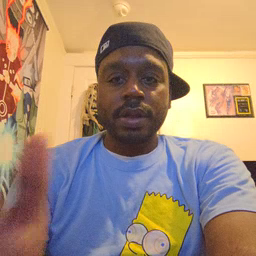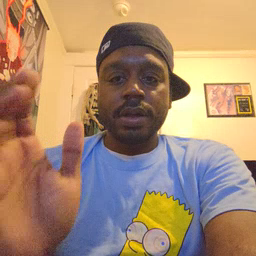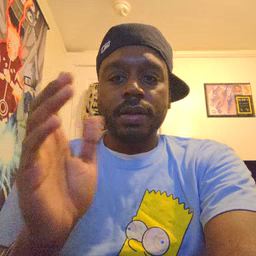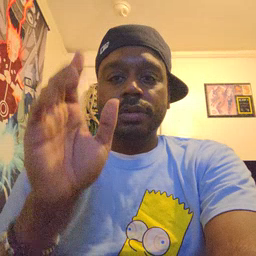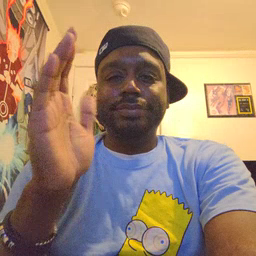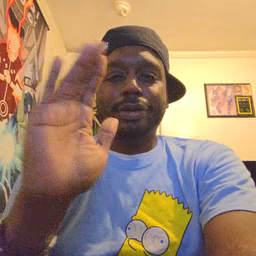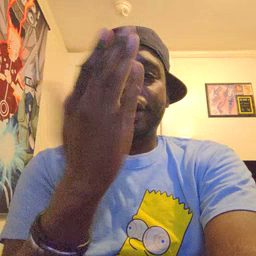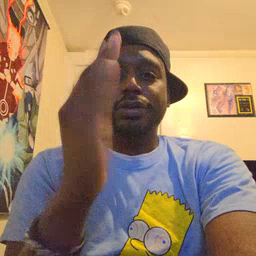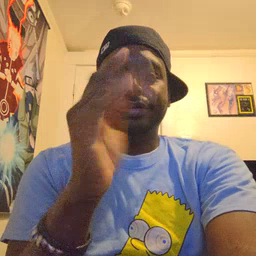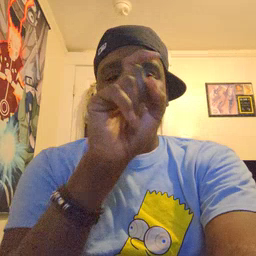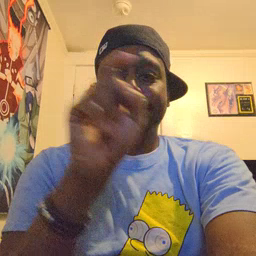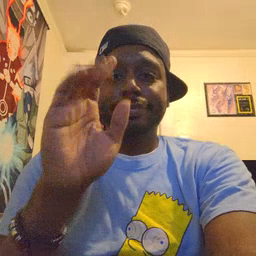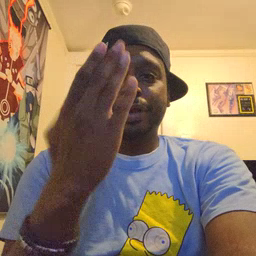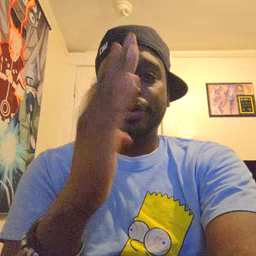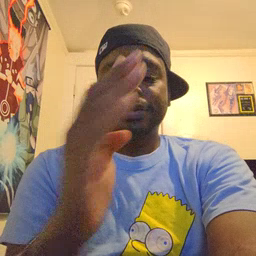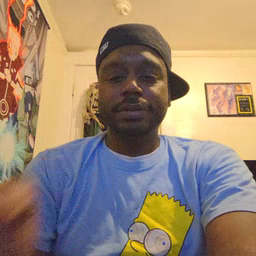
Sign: closet